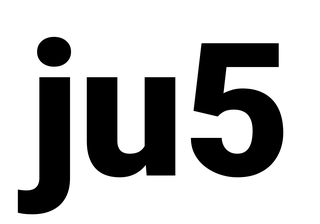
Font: Roboto_Black